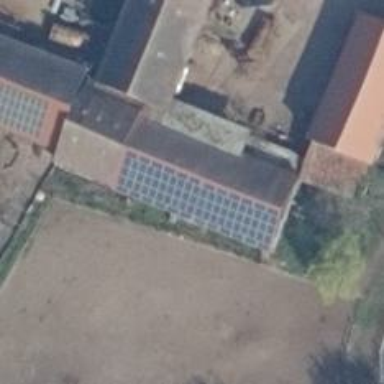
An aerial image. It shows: Small solar photovoltaic panel used as generator to produce electricity.